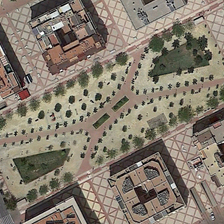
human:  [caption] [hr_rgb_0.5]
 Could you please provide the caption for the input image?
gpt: several buildings are around a rectangular square with some sparse small trees .

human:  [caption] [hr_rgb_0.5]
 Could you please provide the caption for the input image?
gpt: several buildings are around a rectangular square with some sparse small trees .

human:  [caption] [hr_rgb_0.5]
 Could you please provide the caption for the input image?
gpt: several buildings are around a rectangular square with some sparse small trees .

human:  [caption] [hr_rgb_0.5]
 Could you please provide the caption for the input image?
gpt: several buildings are around a rectangular square with some sparse small trees .

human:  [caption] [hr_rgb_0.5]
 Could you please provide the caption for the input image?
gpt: several buildings are around a rectangular square with some sparse small trees .